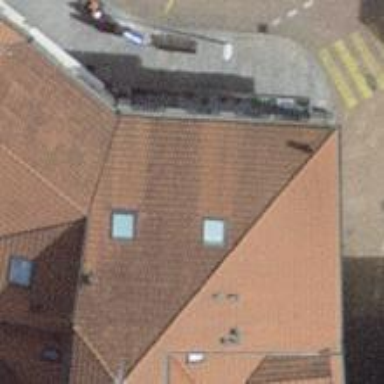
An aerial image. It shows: Ice cream stand or shop.